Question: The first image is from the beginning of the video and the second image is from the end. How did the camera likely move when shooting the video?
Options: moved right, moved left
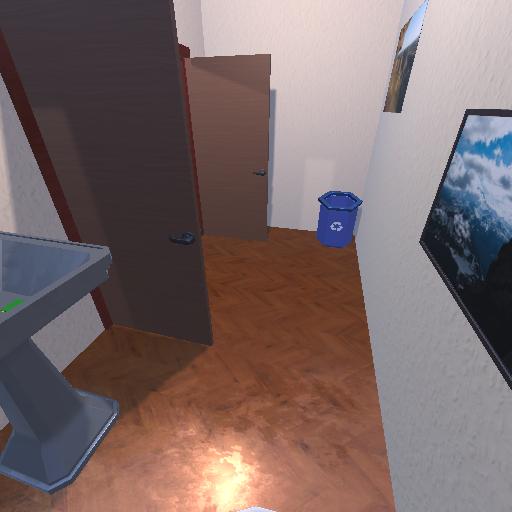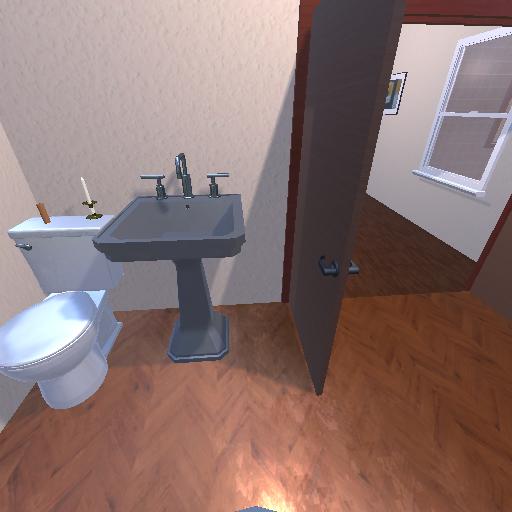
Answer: moved right